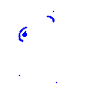
Particle: pion